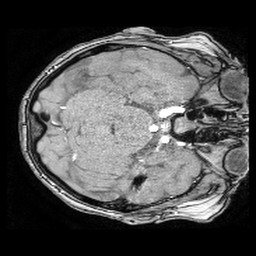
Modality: angio
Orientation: axial
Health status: ill
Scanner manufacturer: philips
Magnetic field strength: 3 T
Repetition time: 0.025 s
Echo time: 0.003454 s